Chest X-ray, PA view. Patient: 11 years old, sex F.
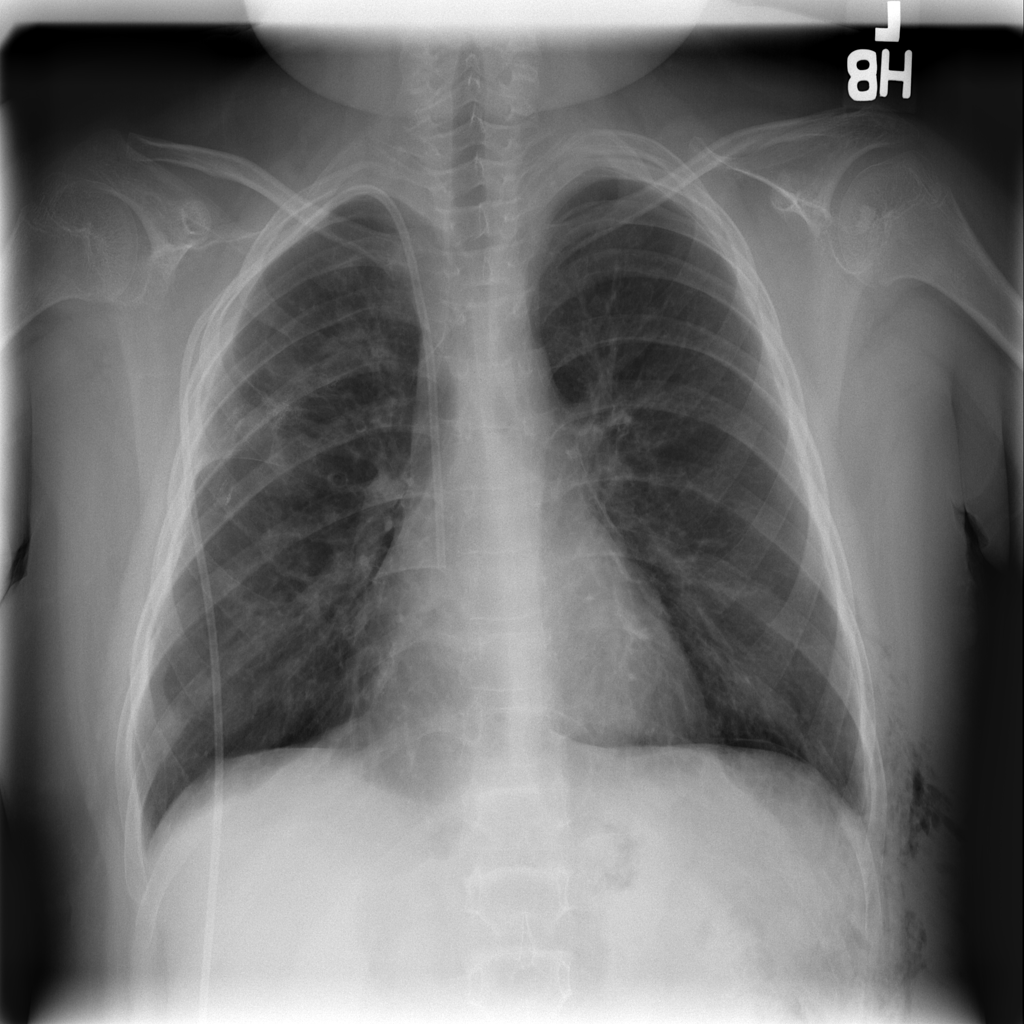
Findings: Emphysema